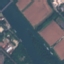
Land use / land cover: River